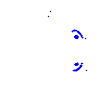
Particle: proton